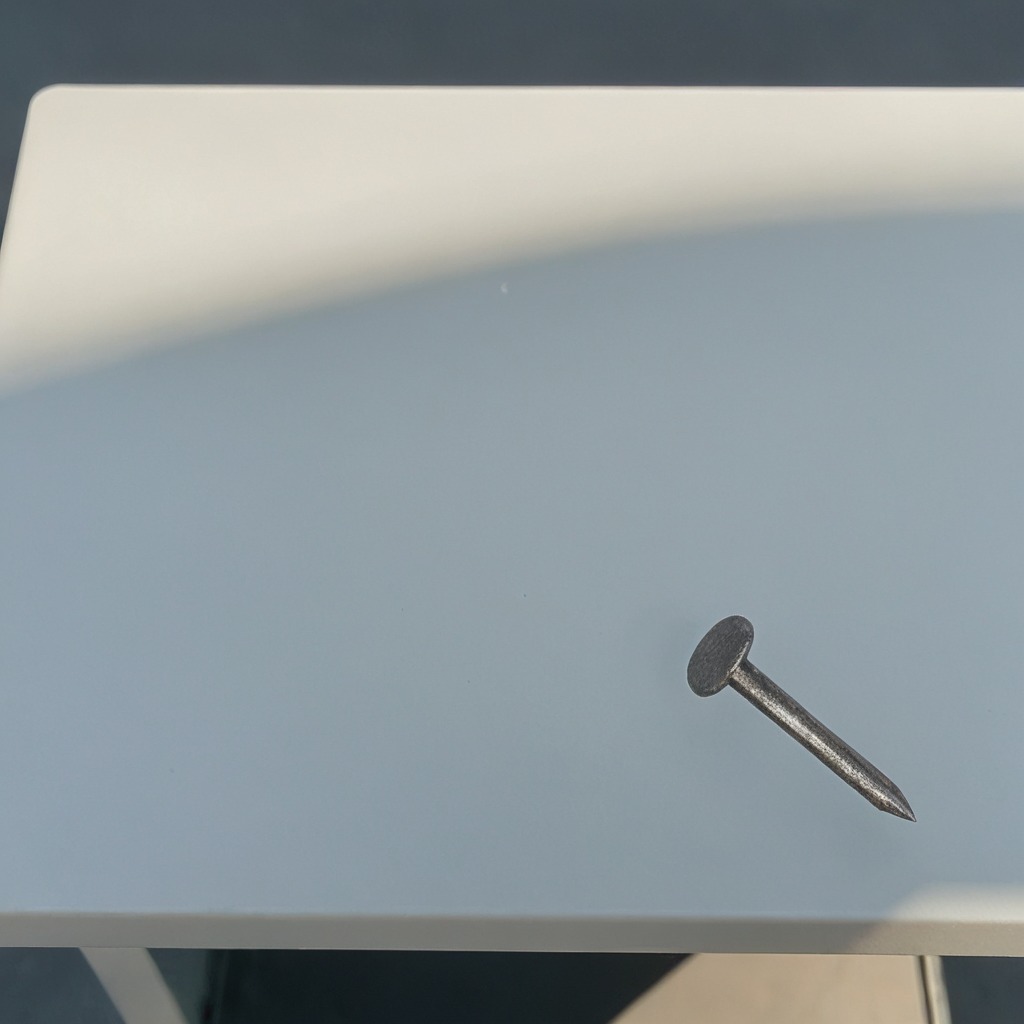
A clean utility table in a temporary outdoor tool station afternoon light present textured surface with an iron nail lying on it.